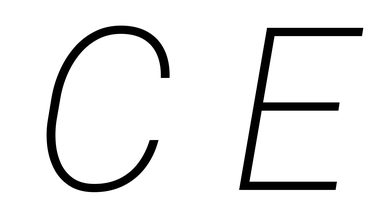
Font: Roboto-Italic_ExtraLight_Italic